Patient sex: M
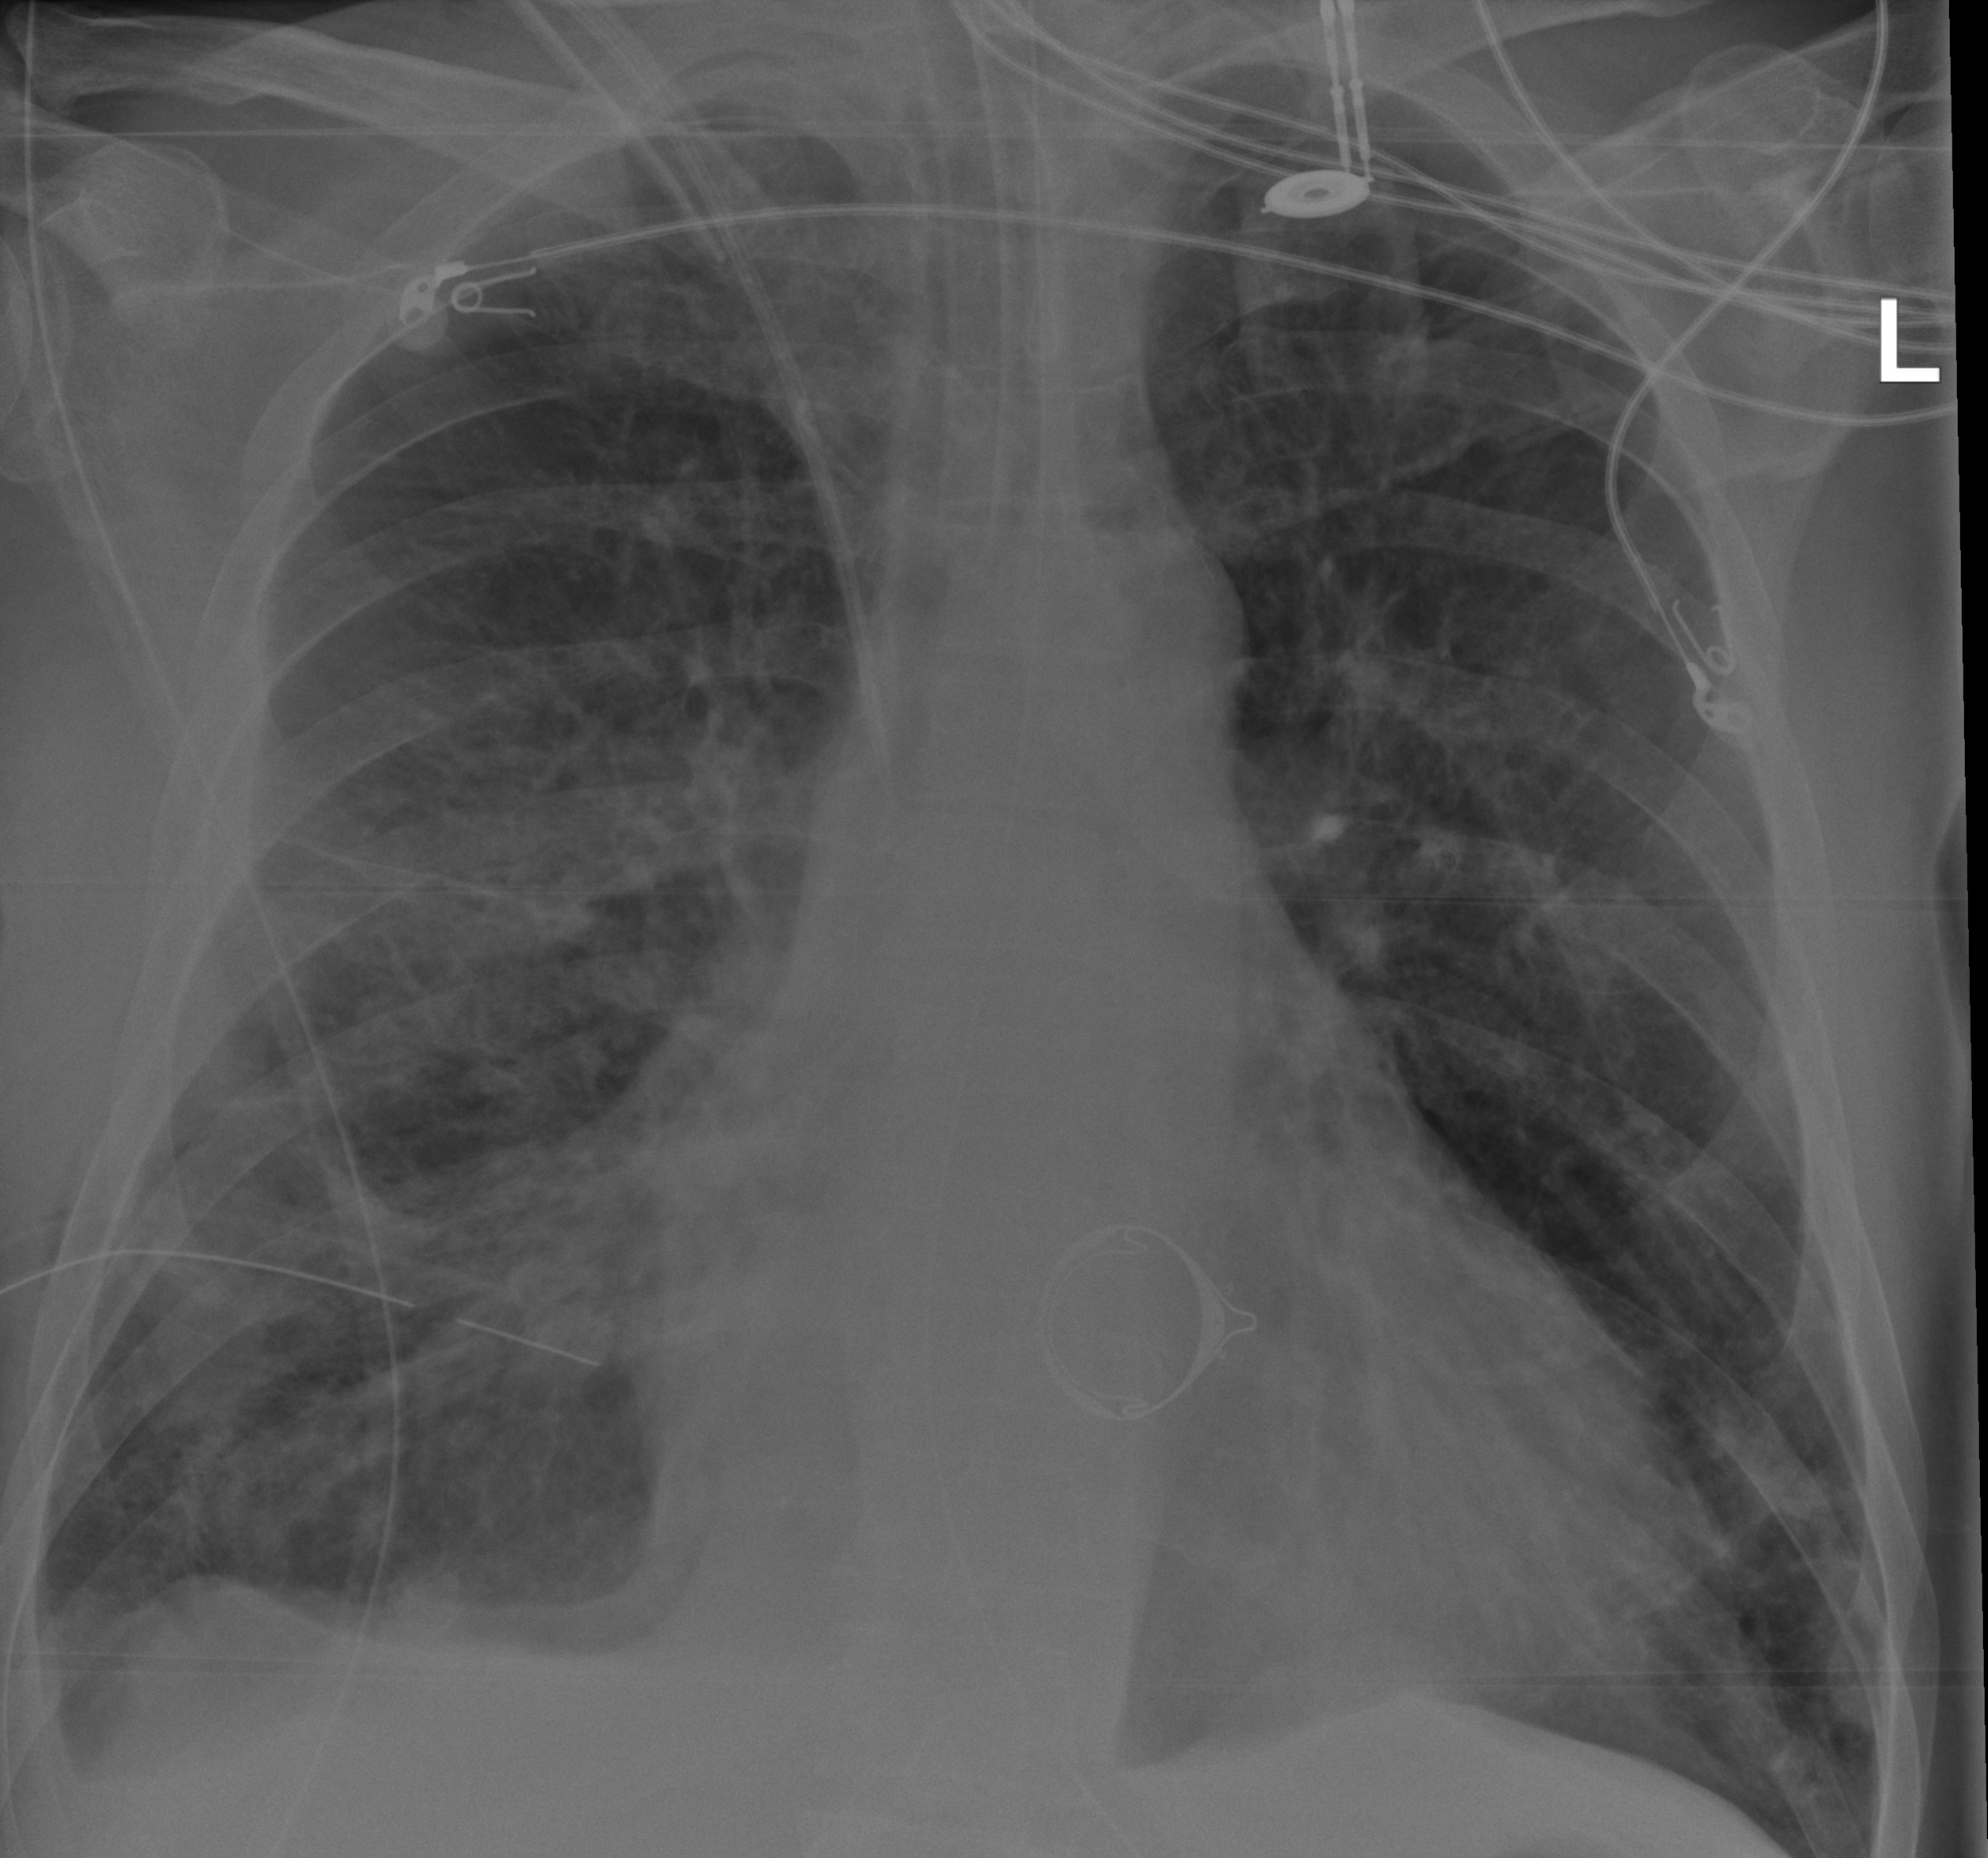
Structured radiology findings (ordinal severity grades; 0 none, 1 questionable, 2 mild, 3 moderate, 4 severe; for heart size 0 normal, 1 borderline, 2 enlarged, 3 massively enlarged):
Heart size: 2
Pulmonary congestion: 2
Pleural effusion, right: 2
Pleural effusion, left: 0
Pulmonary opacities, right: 2
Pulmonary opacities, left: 2
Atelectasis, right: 2
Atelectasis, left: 0